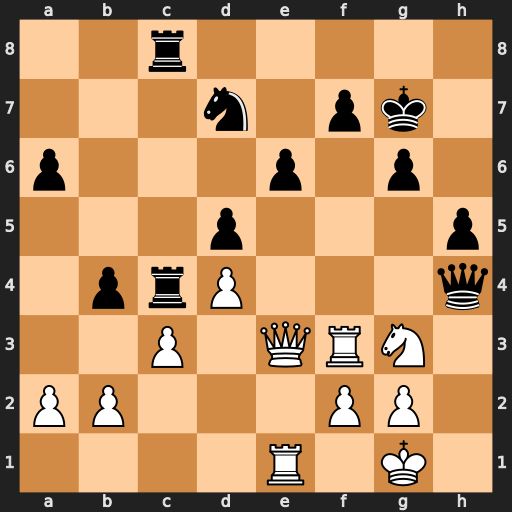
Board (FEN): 2r5/3n1pk1/p3p1p1/3p3p/1prP3q/2P1QRN1/PP3PP1/4R1K1
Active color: w
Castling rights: -
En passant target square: -
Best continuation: Rxf7+ Kxf7 Qxe6+ Kg7 Qxd7+